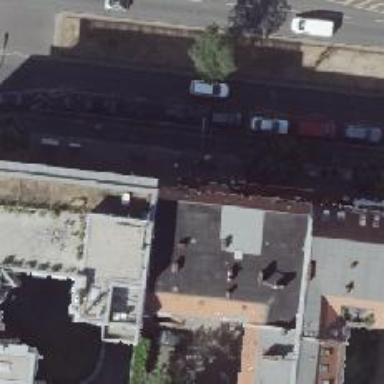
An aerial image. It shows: Café.